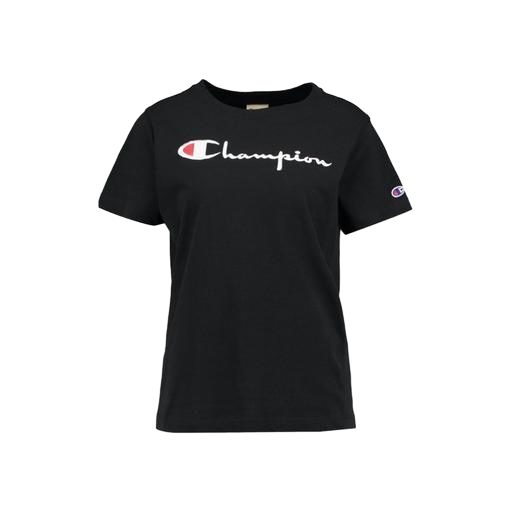
mid t-shirt, classic tee, graphic tee, white background